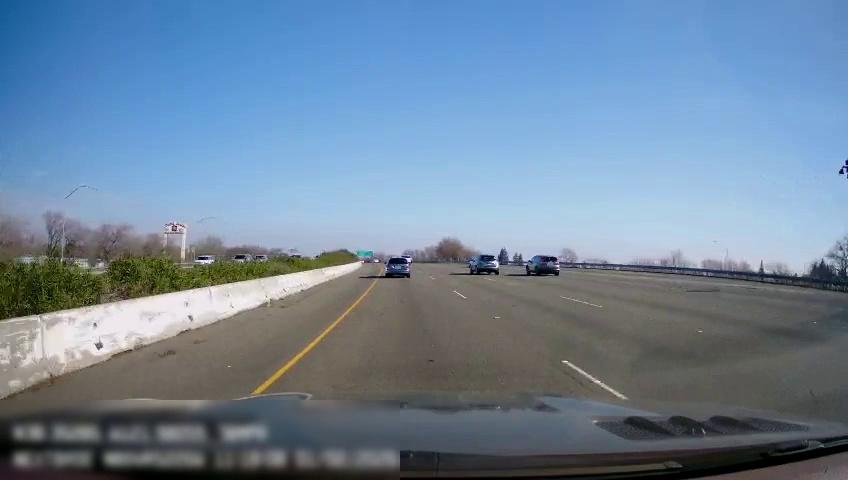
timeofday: Day
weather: Sunny
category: Drivable Space
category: Vehicles | Car
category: Vehicles | Car
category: Vehicles | Car
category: Vehicles | Car
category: Vehicles | SUV
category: Vehicles | SUV
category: Vehicles | SUV
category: Lanes | Current Lane
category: Lanes | Current Lane
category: Lanes | Alternate Lane
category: Lanes | Alternate Lane
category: Traffic | Signs